Aerial crown-view tile of a tropical tree (Barro Colorado Island, Panama), acquired 20241014:
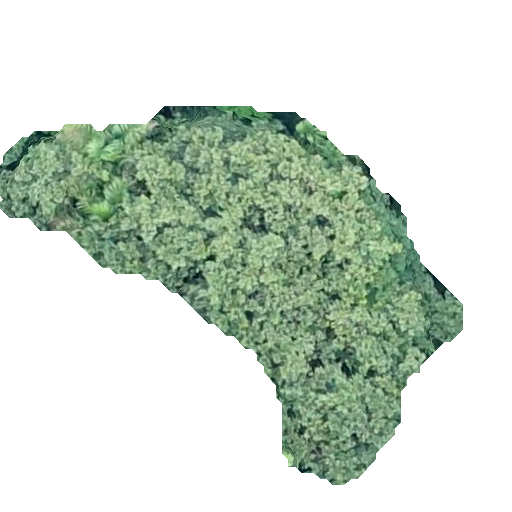
Species: Apeiba membranacea
GBIF accepted scientific name: Apeiba membranacea
Crown area: 136.501 m²